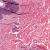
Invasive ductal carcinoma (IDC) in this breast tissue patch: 0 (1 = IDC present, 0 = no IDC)